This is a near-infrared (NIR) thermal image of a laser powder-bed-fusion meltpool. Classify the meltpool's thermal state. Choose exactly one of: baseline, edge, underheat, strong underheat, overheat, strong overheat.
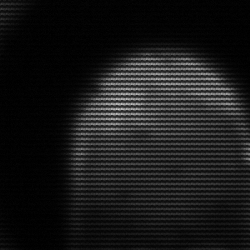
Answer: edge